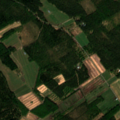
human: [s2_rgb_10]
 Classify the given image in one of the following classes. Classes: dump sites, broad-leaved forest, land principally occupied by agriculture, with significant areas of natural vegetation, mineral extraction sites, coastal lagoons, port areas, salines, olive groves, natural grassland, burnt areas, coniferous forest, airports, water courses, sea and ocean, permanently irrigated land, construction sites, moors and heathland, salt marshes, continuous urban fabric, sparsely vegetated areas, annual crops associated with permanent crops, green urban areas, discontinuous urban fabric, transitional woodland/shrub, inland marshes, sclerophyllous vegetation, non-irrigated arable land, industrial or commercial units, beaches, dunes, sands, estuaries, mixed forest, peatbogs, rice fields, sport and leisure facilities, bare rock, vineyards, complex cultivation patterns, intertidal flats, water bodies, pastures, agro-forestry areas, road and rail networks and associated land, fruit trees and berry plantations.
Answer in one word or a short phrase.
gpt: land principally occupied by agriculture, with significant areas of natural vegetation, coniferous forest, mixed forest